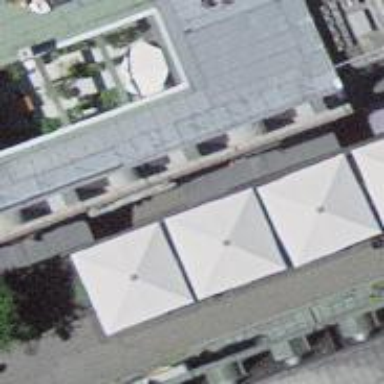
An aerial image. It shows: Restaurant.